Question: I wanted to change the date on the database but I found in a weird type of numbers let's say I want to change it to 1/15/2021 how to do that?
Thanks
[database]
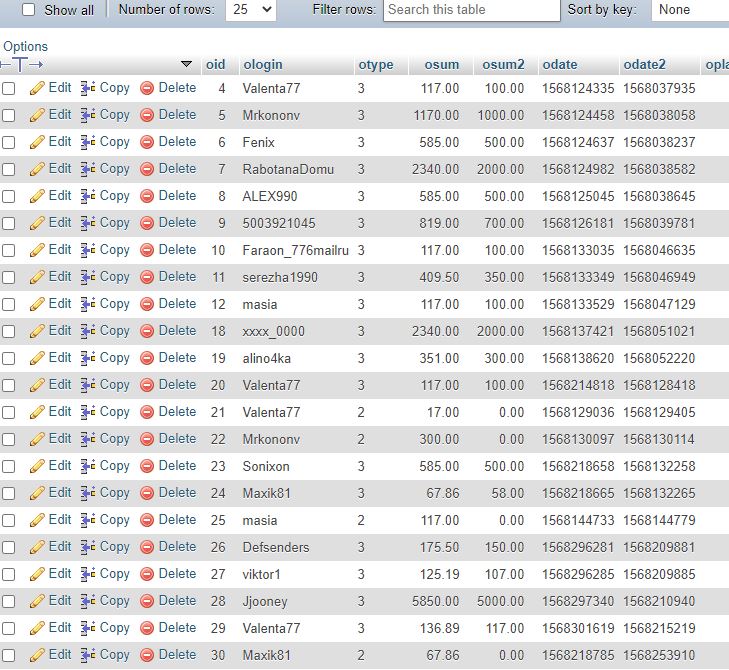
Answer: Probably the fields 'odate' and 'odate2' are in unix_timestamp data types.
So, if you are using MySQL database, you can format it as follow:
'''
SELECT DATE_FORMAT(FROM_UNIXTIME(<PHONE>), '%m/%d/%Y') AS mydate;
-- output: '09/11/2019'
'''
You just need to overwrite the explicit value '<PHONE>' with your column, and specify the table.
But if you need to change all values directly in the table, so you can do:
'''
UPDATE database.table SET odata = DATE_FORMAT(FROM_UNIXTIME(odata), '%m/%d/%Y');
UPDATE database.table SET odata2 = DATE_FORMAT(FROM_UNIXTIME(odata2), '%m/%d/%Y');
'''
See also: <URL>